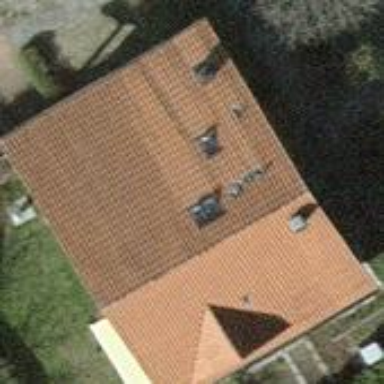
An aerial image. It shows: Detached building.